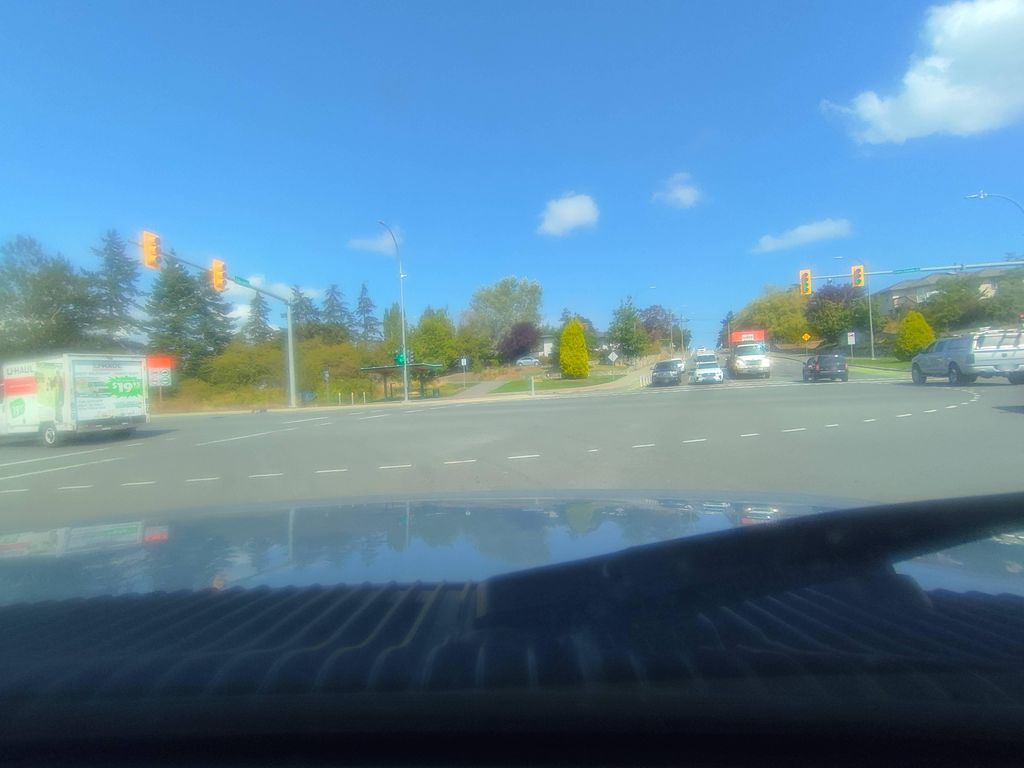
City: victoria